Question: I am a student and developing a quiz type of project. And I get the problem that I can't get random numbers for the questions.

The idea is to generate a number and than pick one of the texts (1,2,3) and according to the text to have the right number as answear. Also I need it in VB
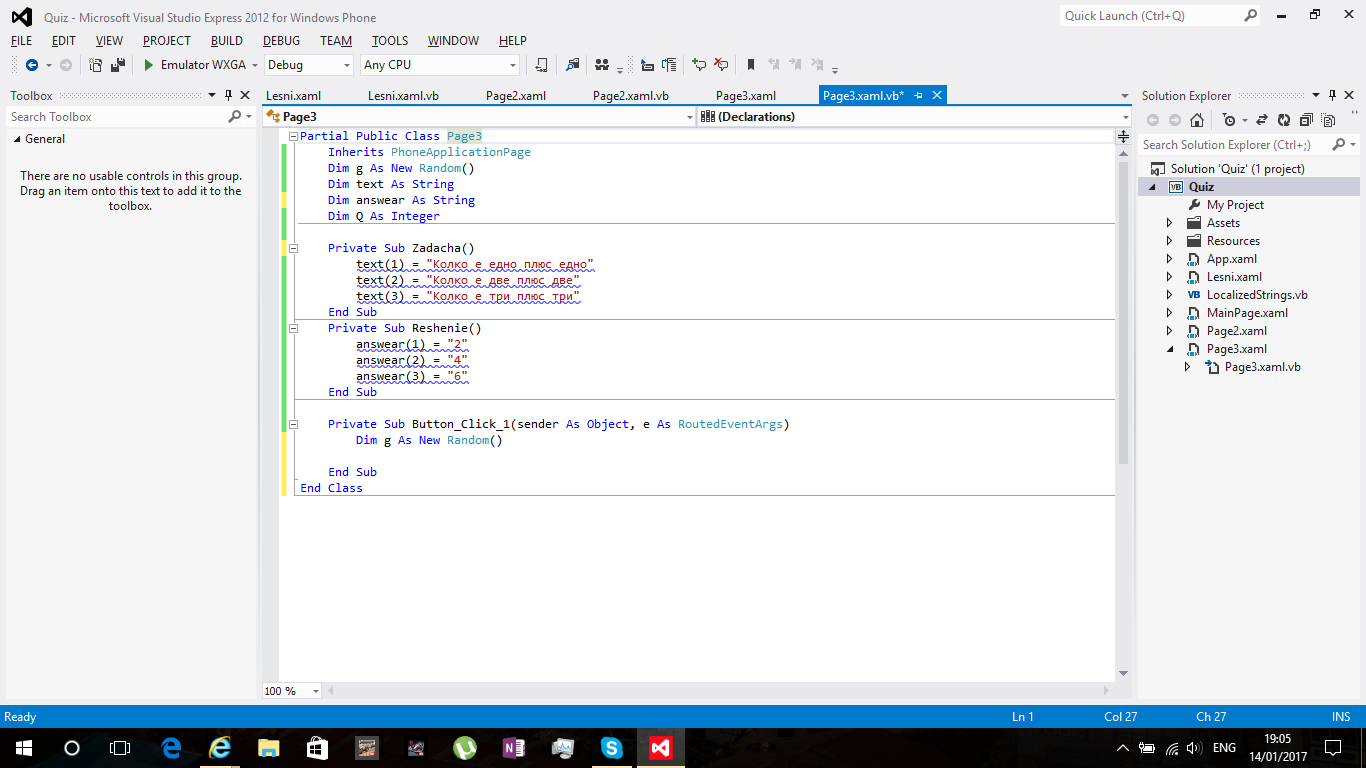
Answer: what you want to do is generate a random number you can use <URL> method:
> The Next(Int32, Int32) overload returns random integers that range from minValue to maxValue - 1. However, if maxValue equals minValue, the method returns minValue.
Here is some sample code:
'''
Dim r As Random = New Random
'The values 1, 2 and 3 are possible.
Console.WriteLine(r.Next(1, 4))
Console.WriteLine(r.Next(1, 4))
Console.WriteLine(r.Next(1, 4))
'''